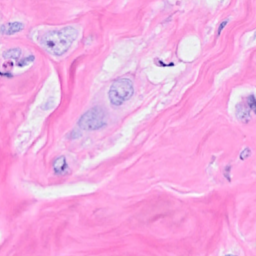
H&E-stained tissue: Breast